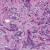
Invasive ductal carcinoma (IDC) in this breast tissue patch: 1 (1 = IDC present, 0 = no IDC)